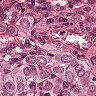
Metastatic tissue present: yes